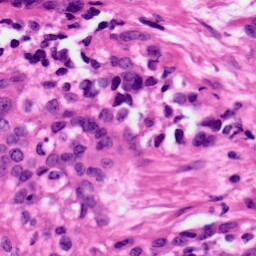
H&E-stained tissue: Ovarian